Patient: sex M, age 58
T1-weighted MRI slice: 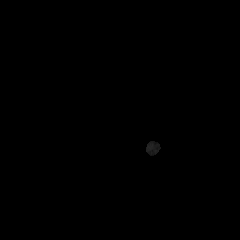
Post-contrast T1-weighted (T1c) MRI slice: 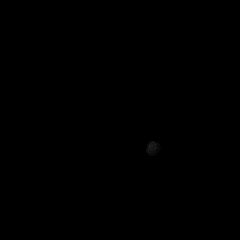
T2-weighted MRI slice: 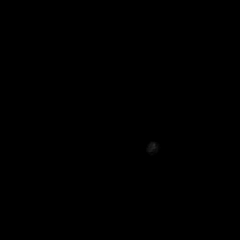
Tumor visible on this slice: no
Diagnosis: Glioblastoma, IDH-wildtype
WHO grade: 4